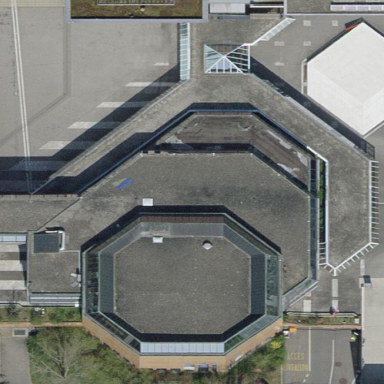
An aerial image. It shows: Flat-roofed university building.